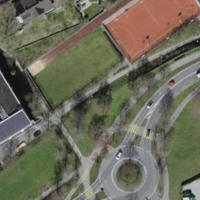
EUNIS habitat code: 53
Species observed at this site:
Cornus sanguinea